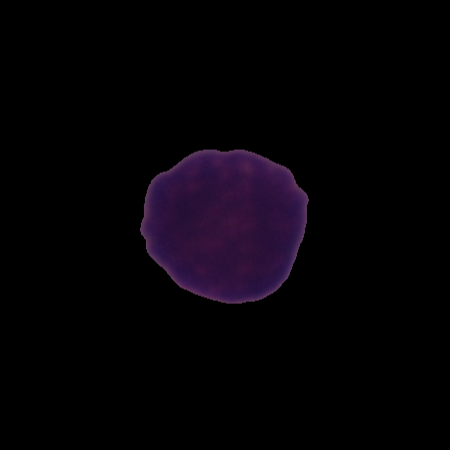
Label: healthy